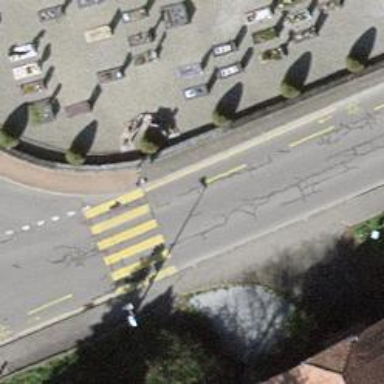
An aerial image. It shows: Road with traffic signals.